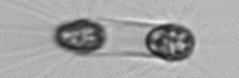
Label: Corethron_hystrix